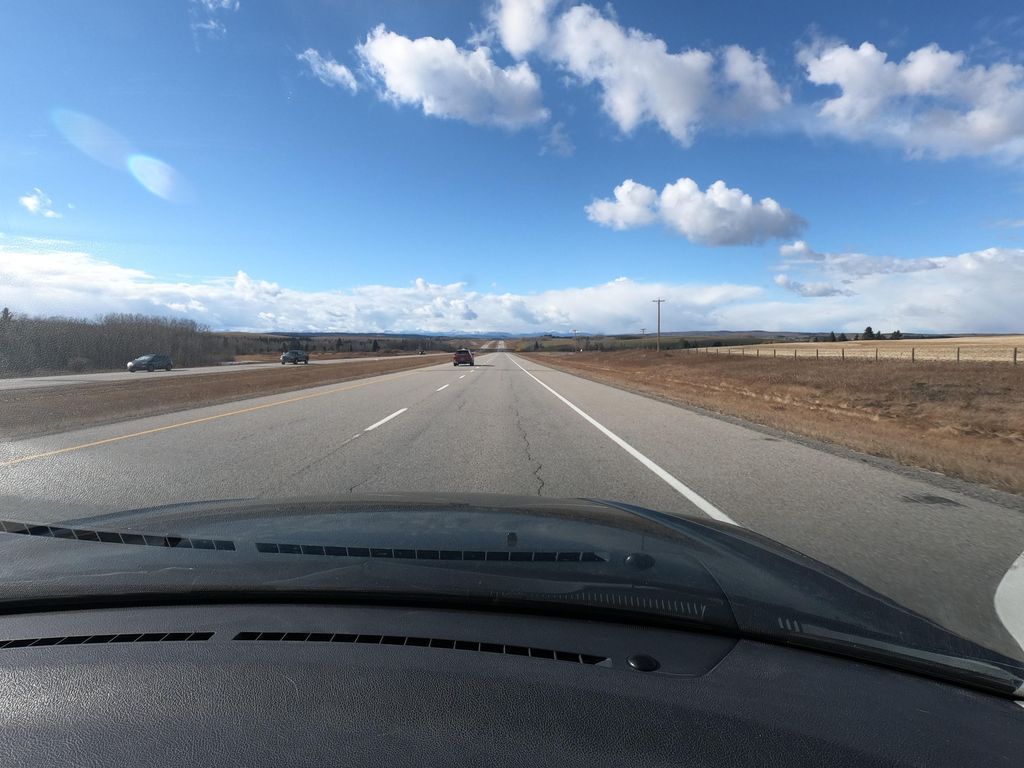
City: calgary